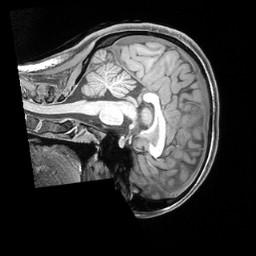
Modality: T1w
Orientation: sagittal
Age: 23
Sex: female
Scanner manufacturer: siemens
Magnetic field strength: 3 T
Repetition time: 2.4 s
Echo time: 0.00224 s